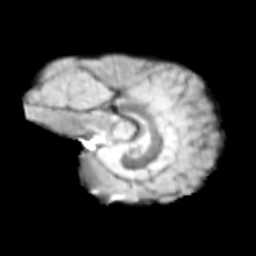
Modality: T2w
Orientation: sagittal
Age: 10
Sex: female
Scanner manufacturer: siemens
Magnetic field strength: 3 T
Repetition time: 3.8 s
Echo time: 0.07 s